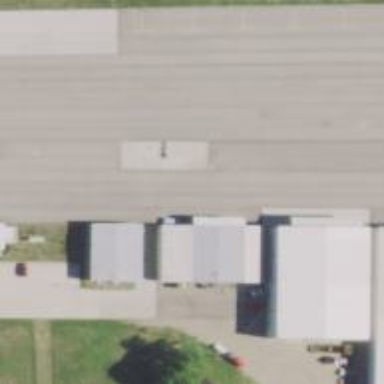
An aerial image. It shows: Airport facility for fuel storage.